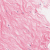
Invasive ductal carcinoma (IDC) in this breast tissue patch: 0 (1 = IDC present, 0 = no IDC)